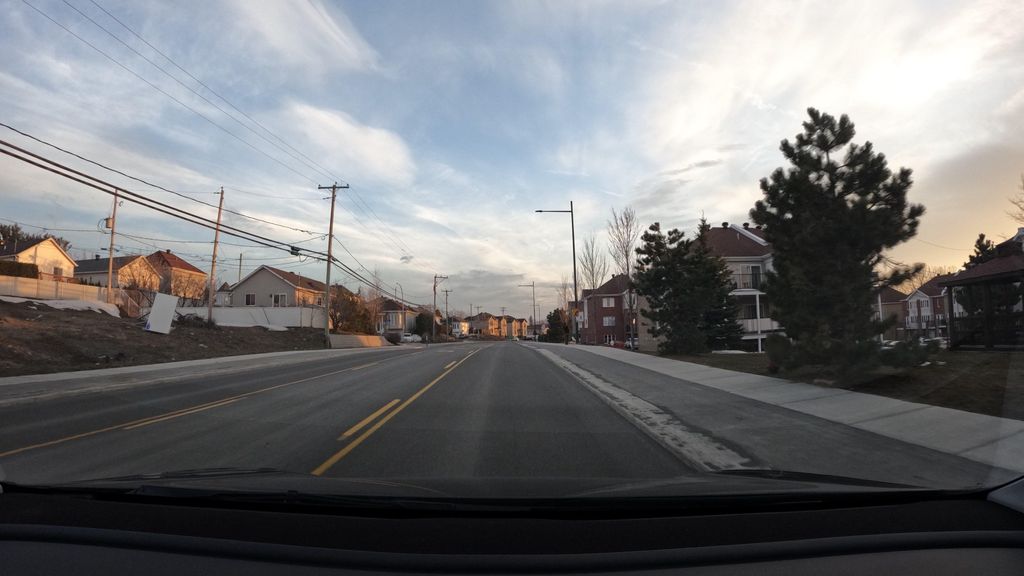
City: montreal